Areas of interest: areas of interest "Used Car Trading"
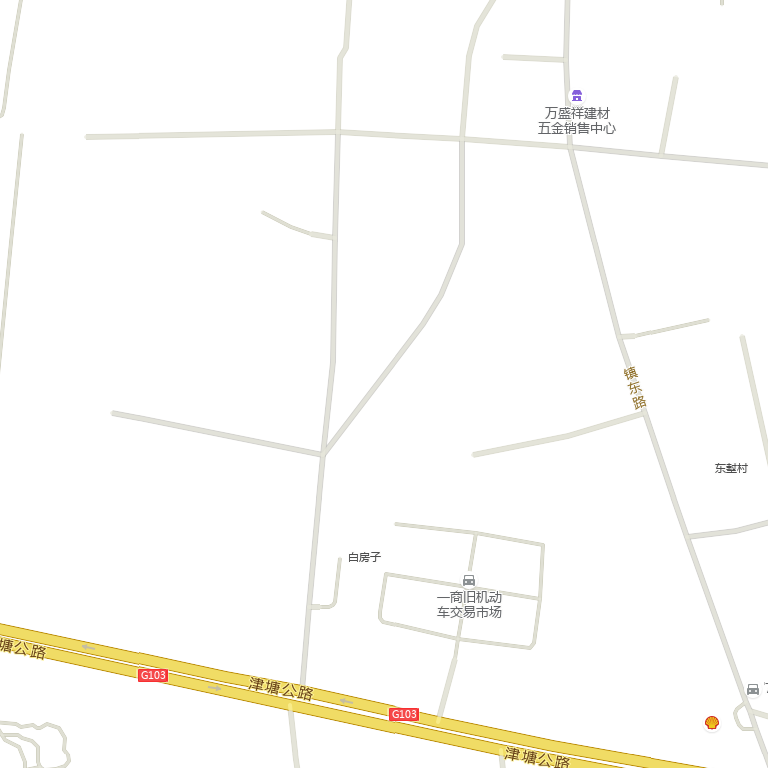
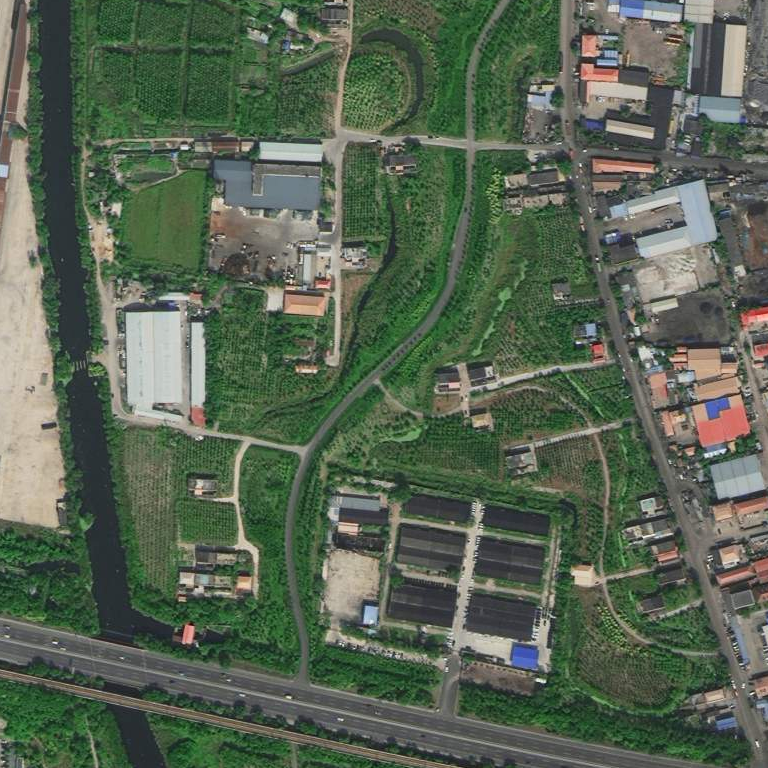